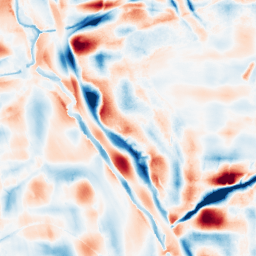
Category: wavelet
Decomposition family: wavelet_dwt
Decomposition parameters: wavelet: coif2
level: 5
Upsampling method: sinc_hamming
Upsampling parameters: scale: 2
kernel_size: 8
Upsampling scale: 2